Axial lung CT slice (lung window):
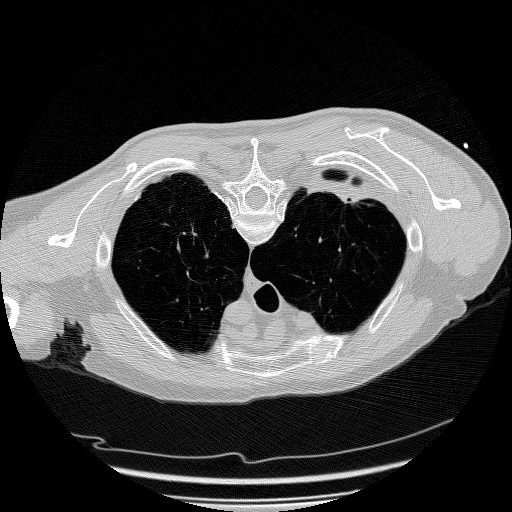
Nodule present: no